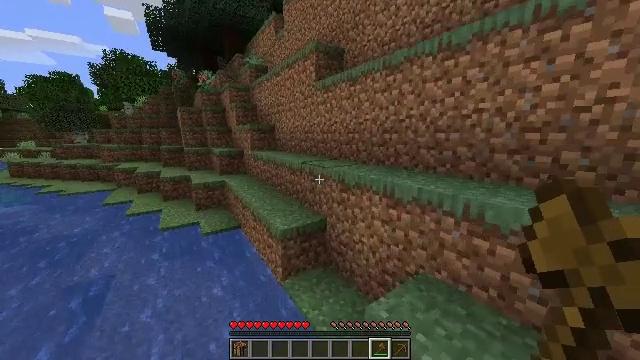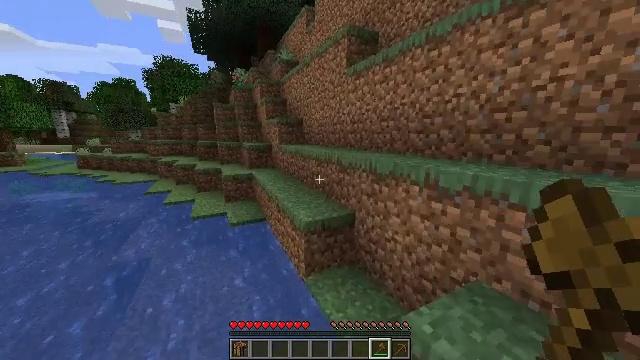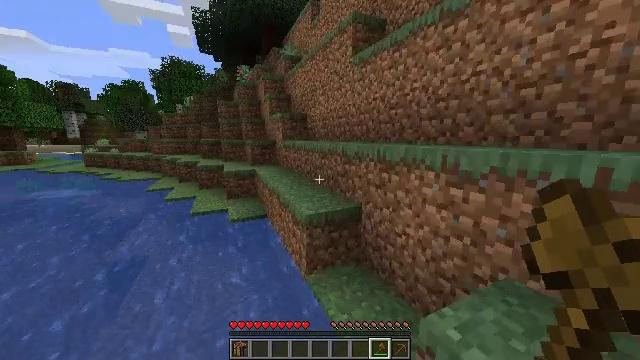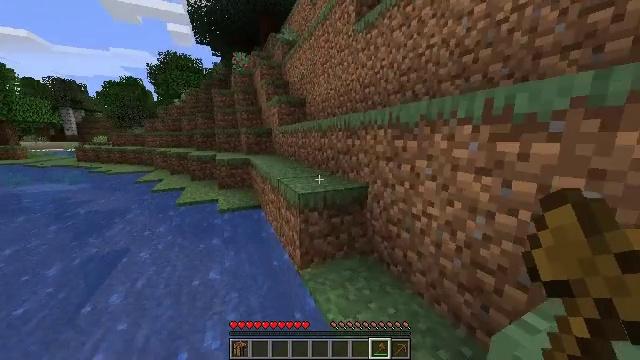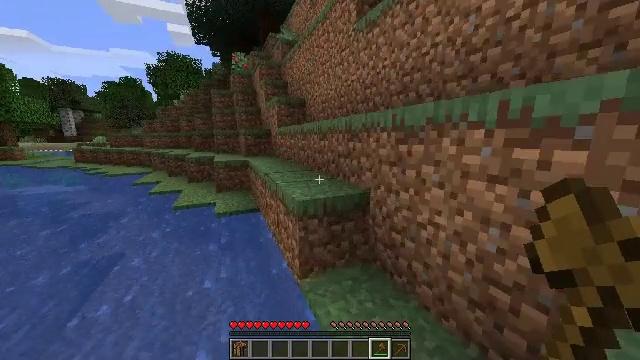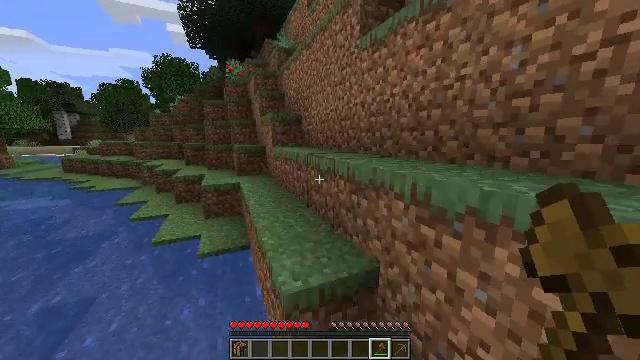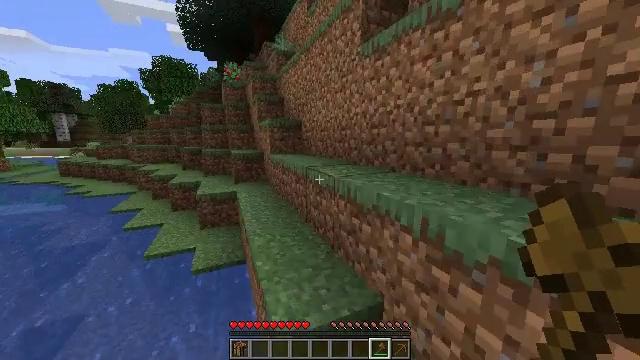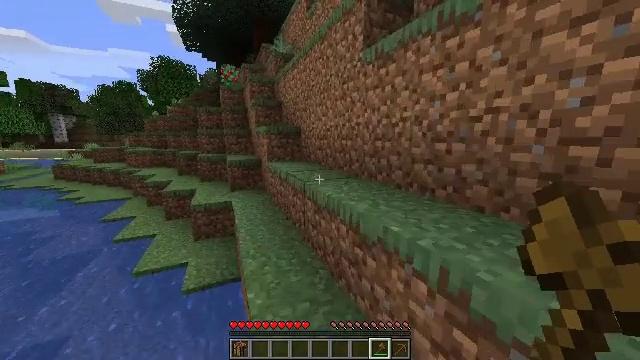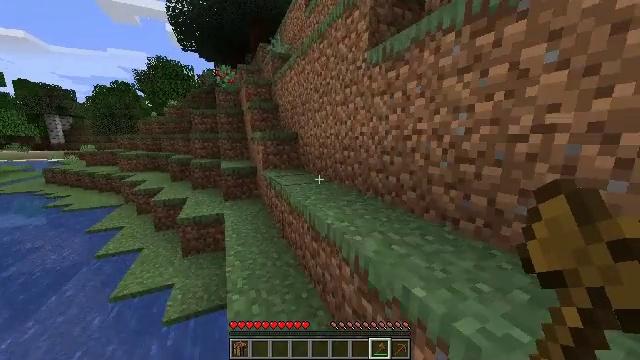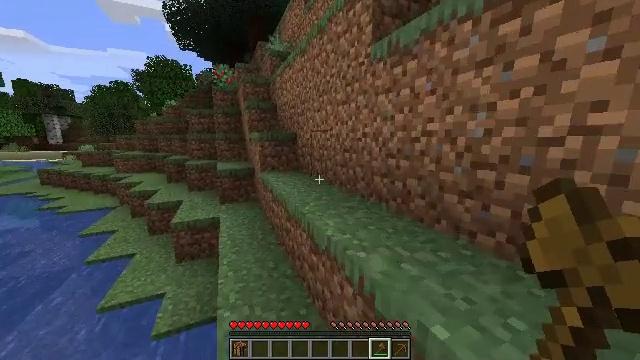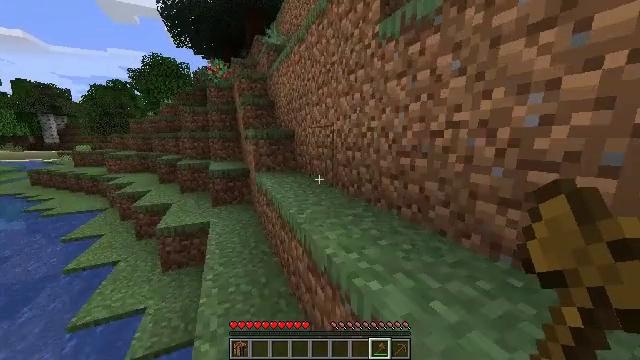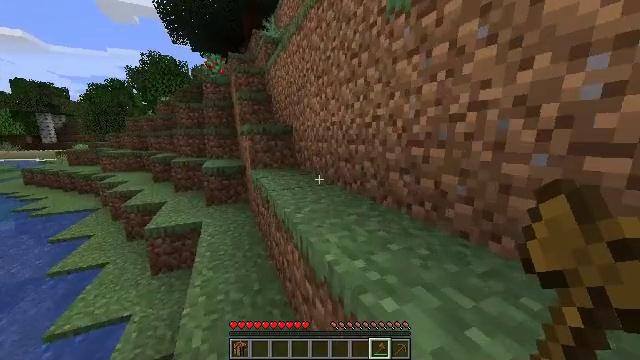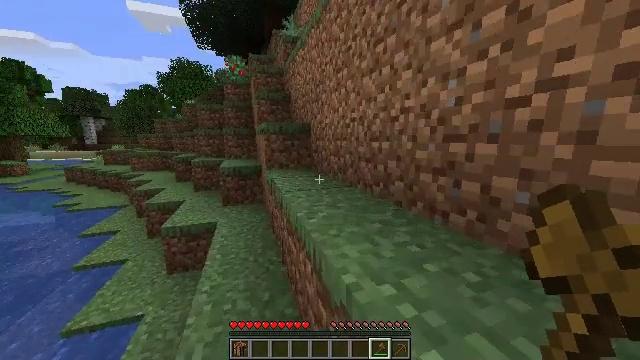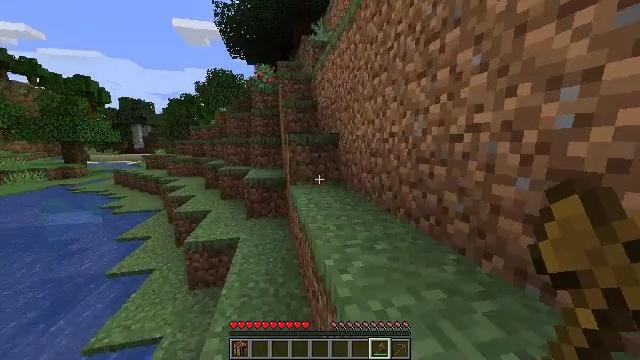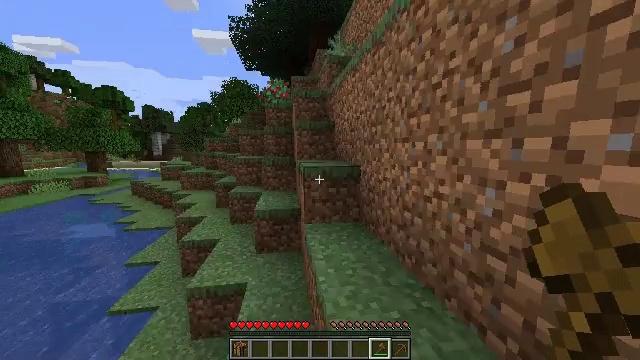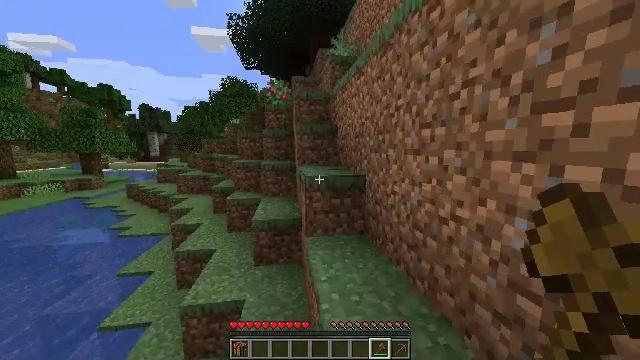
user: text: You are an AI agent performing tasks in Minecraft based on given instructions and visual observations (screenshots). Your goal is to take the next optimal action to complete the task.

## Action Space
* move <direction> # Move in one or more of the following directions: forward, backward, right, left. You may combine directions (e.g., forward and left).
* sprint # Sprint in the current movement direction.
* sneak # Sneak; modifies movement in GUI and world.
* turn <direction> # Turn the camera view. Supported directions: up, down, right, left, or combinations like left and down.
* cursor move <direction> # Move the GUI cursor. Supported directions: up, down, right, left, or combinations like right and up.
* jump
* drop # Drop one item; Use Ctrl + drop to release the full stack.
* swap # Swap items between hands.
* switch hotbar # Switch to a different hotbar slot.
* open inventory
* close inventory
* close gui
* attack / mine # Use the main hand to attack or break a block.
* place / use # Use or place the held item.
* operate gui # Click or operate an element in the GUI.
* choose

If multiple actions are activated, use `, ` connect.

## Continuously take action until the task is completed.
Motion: motion action
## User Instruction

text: Gather materials from the sweet berry bush.
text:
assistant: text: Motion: move forward, turn left
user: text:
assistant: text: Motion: move forward, turn left, jump
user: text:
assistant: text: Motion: move forward, jump
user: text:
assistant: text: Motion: move forward, jump
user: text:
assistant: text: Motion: move forward, jump
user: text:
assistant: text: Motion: move forward, jump
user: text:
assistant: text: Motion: move forward, jump
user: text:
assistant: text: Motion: move forward, jump
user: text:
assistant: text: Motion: move forward
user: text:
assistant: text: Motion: move forward
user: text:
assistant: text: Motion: move forward
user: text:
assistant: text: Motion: move forward, turn left
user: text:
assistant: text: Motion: move forward, turn left, jump
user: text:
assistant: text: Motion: move forward, turn left and up, jump
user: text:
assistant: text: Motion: move forward, jump
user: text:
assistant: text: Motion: move forward, turn left, jump
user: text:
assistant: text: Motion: move forward, jump
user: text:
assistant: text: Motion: move forward
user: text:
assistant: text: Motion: move forward
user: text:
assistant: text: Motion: move forward
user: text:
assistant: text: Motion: move forward, turn left
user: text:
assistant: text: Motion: move forward
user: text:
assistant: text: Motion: move forward
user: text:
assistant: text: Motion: move forward
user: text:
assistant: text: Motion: move forward
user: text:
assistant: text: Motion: move forward
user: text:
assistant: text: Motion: move forward
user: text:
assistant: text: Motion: move forward, jump
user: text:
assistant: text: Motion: move forward, jump
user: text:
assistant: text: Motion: move forward, jump